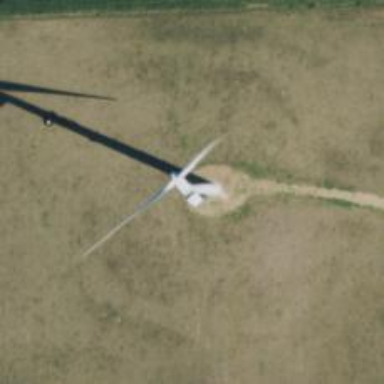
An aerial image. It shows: Wind generator powered by wind. The generator type is horizontal axis and it uses wind turbines.